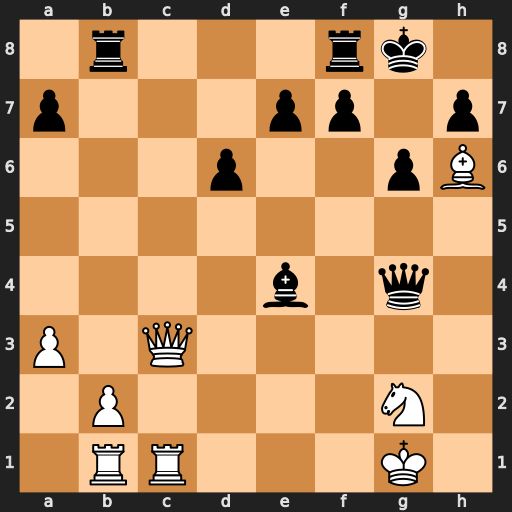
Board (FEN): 1r3rk1/p3pp1p/3p2pB/8/4b1q1/P1Q5/1P4N1/1RR3K1
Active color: w
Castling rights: -
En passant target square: -
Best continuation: Qg7#